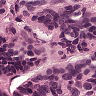
Metastatic tissue present: yes